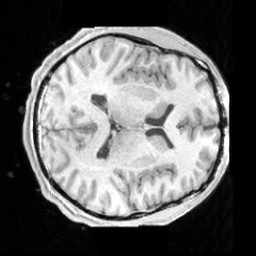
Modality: T1w
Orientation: axial
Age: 25
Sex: male
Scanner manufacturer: siemens
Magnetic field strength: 3 T
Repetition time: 1.63 s
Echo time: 0.00311 s